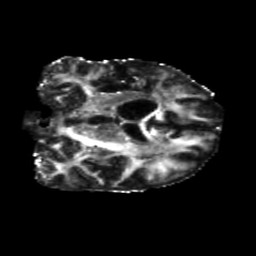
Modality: FA
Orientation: coronal
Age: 42
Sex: male
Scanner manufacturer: siemens
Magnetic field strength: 3 T
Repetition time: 5.25 s
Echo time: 0.08 s